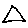
Label: triangle